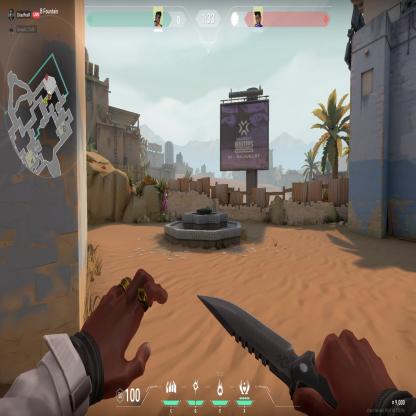
Label: enemy